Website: crate-barrel
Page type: cross-sells
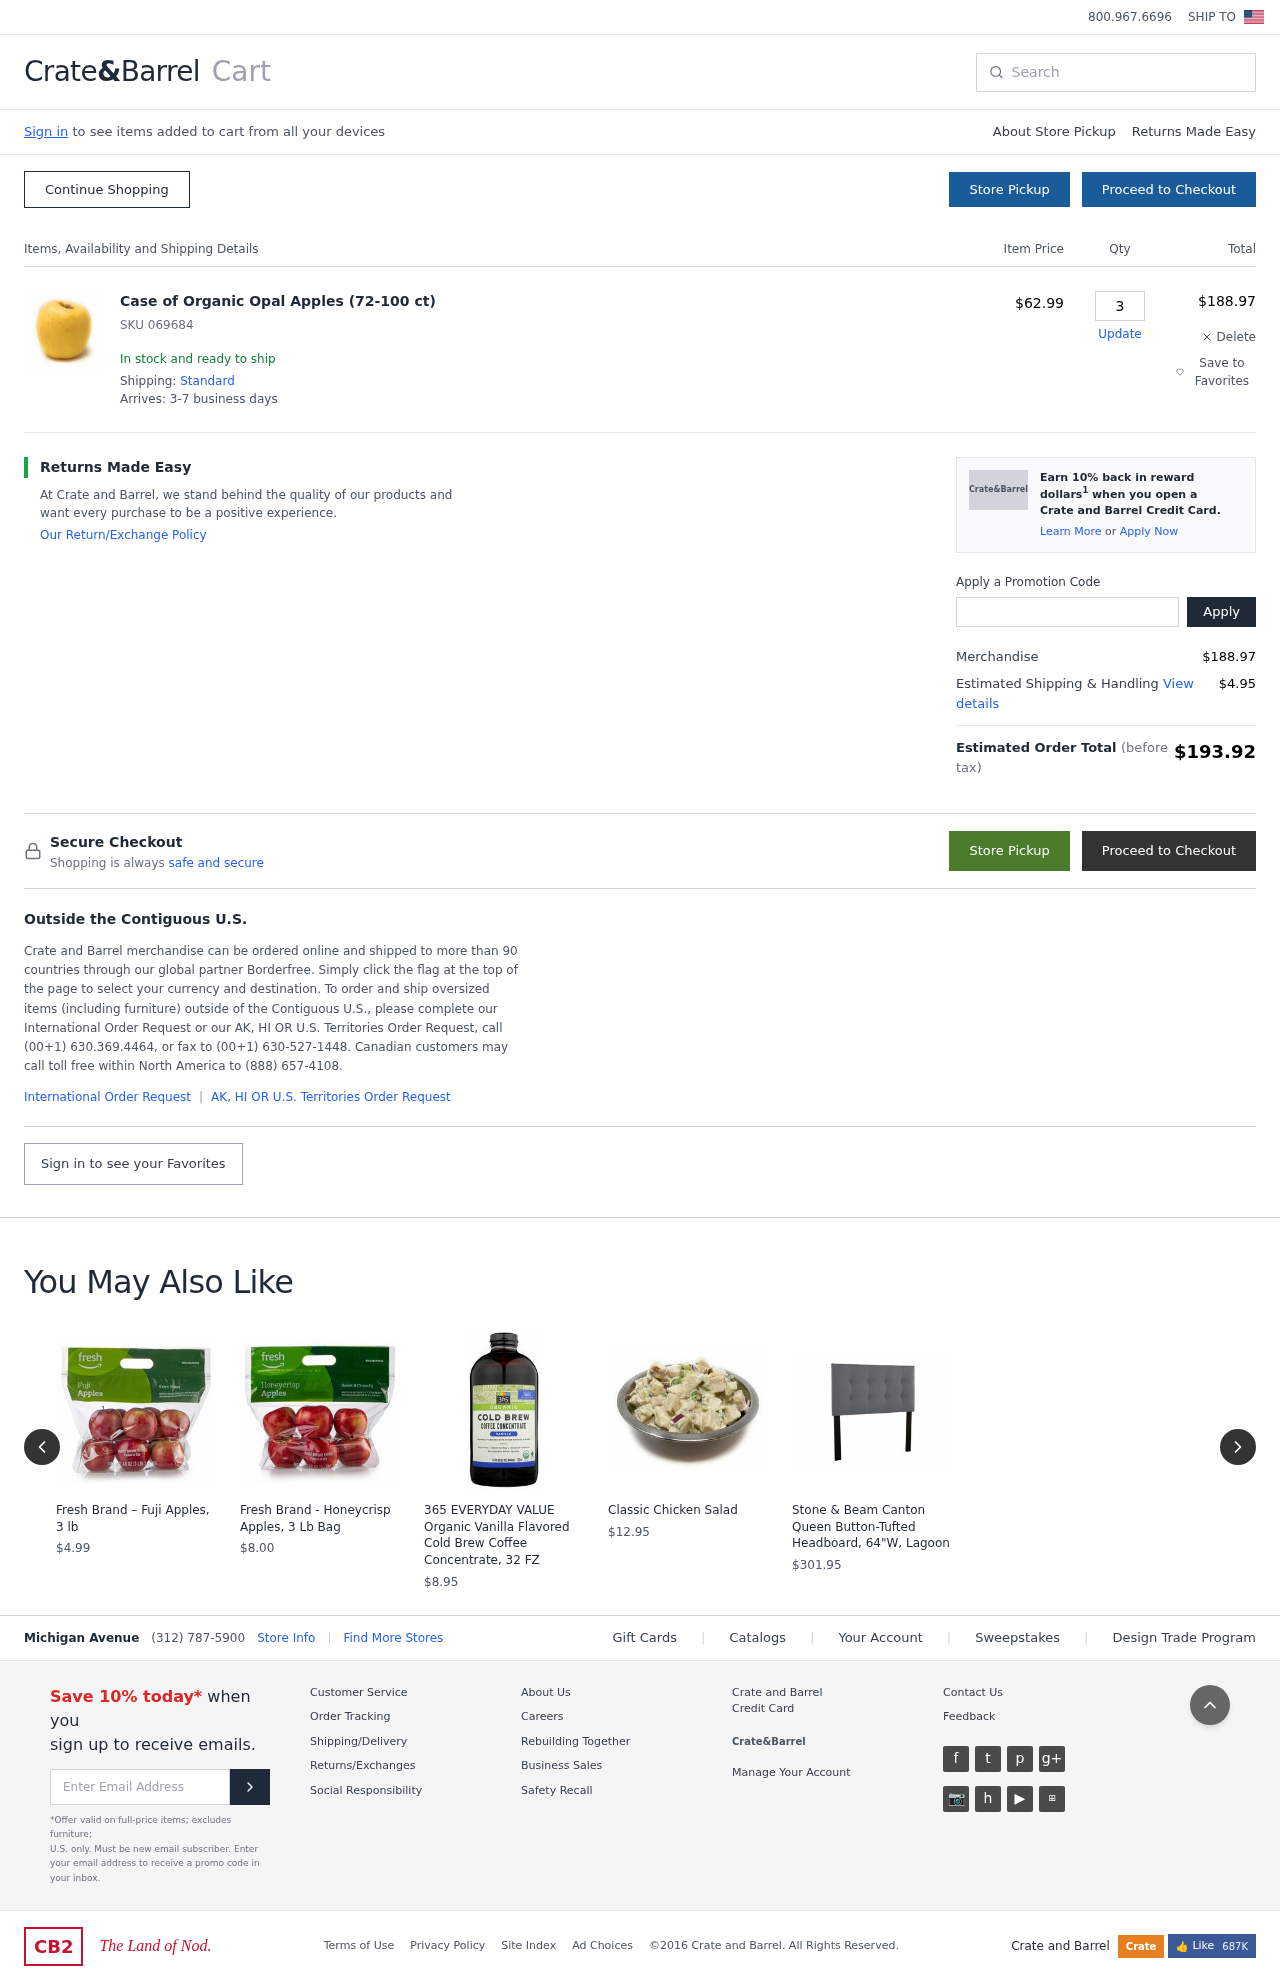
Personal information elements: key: PII_PROMO_CODE
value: OFF88
Product elements: key: PRODUCT1_NAME
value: Case of Organic Opal Apples (72-100 ct)
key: PRODUCT1_PRICE
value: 62.99
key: PRODUCT1_QUANTITY
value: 3
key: PRODUCT2_NAME
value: Fresh Brand – Fuji Apples, 3 lb
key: PRODUCT2_PRICE
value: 4.99
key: PRODUCT3_NAME
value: Fresh Brand - Honeycrisp Apples, 3 Lb Bag
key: PRODUCT3_PRICE
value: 8
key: PRODUCT4_NAME
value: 365 EVERYDAY VALUE Organic Vanilla Flavored Cold Brew Coffee Concentrate, 32 FZ
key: PRODUCT4_PRICE
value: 8.95
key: PRODUCT5_NAME
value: Classic Chicken Salad
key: PRODUCT5_PRICE
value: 12.95
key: PRODUCT6_NAME
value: Stone & Beam Canton Queen Button-Tufted Headboard, 64"W, Lagoon
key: PRODUCT6_PRICE
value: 301.95
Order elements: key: ORDER_SKU
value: SKU 069684
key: ORDER_ITEM_TOTAL
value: $188.97
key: ORDER_SUBTOTAL
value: $188.97
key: ORDER_SHIPPING_COST
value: $4.95
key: ORDER_TOTAL
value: $193.92
Search elements: key: HEADER_SEARCH
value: Search